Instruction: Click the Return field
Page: home
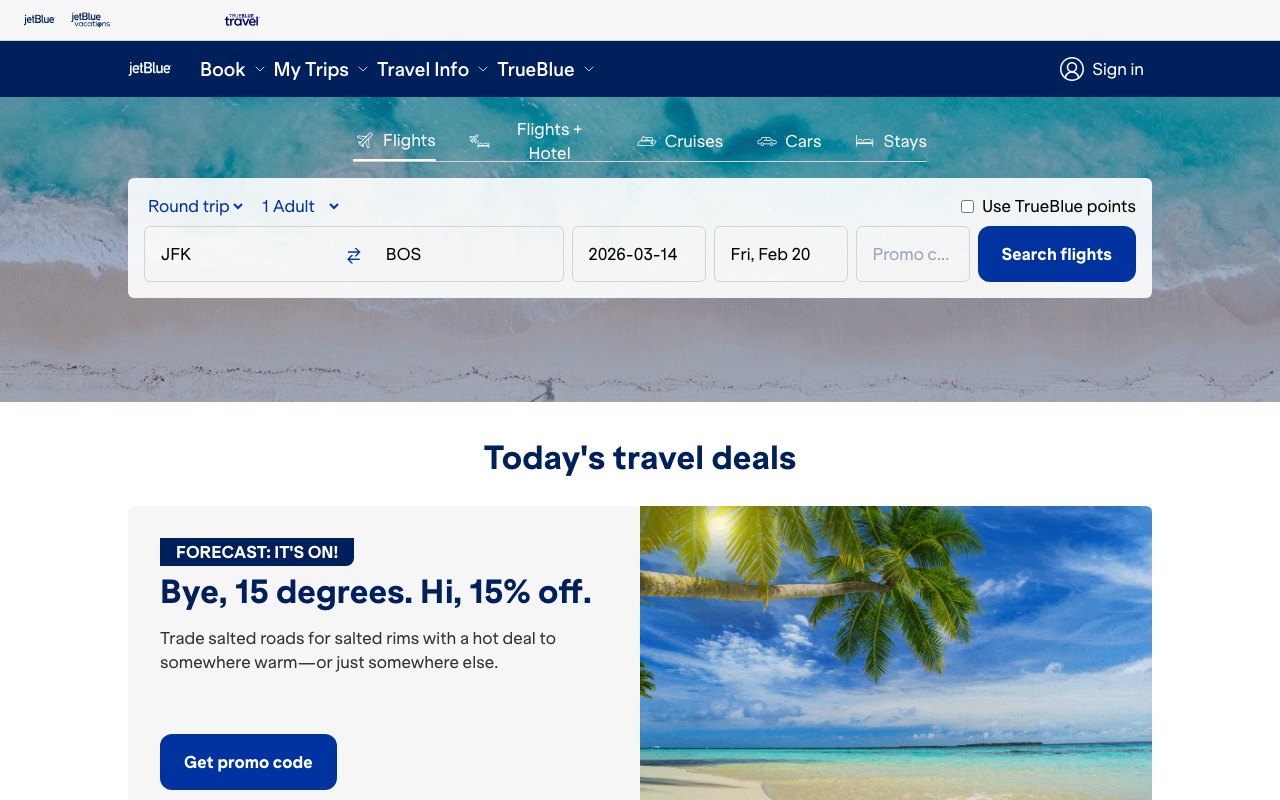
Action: click